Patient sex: F
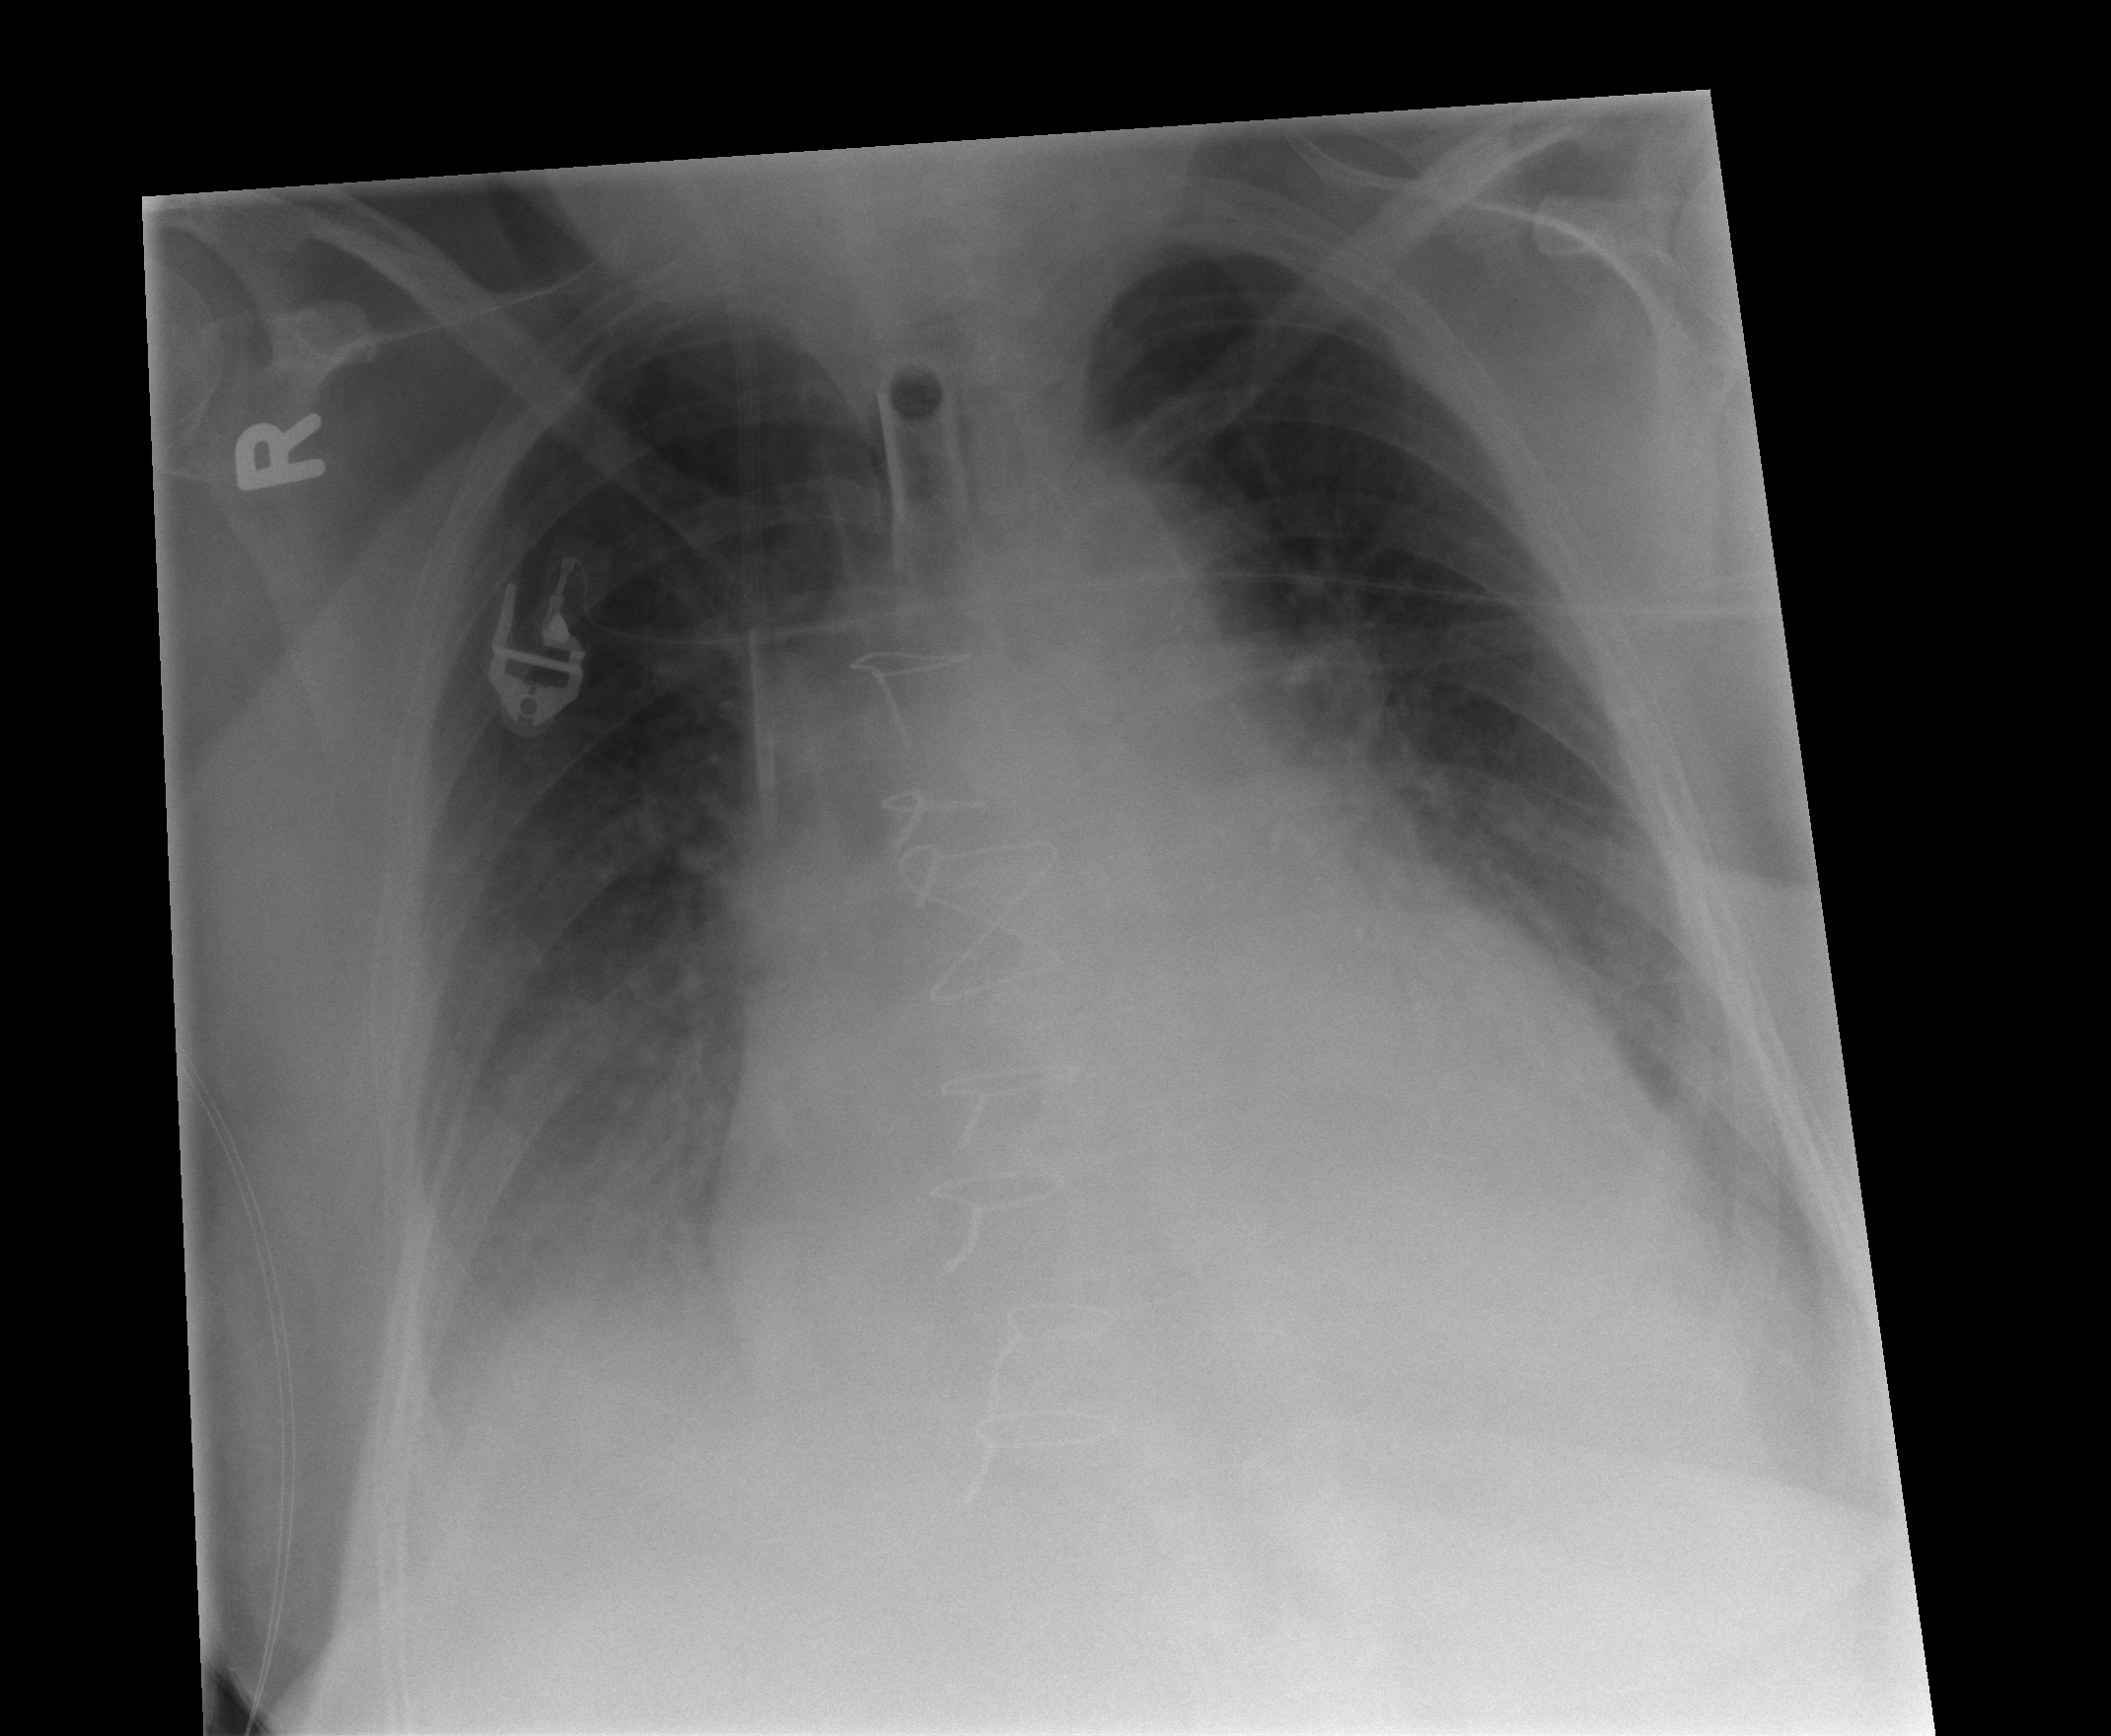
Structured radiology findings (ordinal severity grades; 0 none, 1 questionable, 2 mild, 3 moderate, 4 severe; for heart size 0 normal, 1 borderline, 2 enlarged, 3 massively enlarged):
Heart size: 3
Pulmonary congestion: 2
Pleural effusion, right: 2
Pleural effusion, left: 2
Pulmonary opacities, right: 2
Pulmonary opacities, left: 2
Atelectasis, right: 2
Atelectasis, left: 2